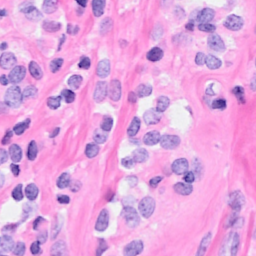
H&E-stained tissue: Breast